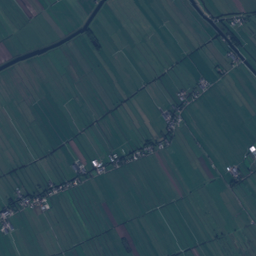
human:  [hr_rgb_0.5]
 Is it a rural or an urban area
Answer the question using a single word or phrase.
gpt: rural

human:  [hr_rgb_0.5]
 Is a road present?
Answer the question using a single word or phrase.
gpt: yes

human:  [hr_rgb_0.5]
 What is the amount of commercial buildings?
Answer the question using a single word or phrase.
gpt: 5

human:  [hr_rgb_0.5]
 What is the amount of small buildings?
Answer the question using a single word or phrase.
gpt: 208

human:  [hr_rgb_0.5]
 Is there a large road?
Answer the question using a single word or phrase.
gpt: no

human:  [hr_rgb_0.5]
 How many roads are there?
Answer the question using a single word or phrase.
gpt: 172

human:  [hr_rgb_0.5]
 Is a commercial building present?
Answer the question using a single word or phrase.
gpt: yes

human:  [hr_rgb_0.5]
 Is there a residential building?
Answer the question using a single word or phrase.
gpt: yes

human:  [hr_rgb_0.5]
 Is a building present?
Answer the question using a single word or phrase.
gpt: yes

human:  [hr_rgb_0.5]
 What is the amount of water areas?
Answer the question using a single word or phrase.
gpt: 195

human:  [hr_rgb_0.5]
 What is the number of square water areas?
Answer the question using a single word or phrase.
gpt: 0

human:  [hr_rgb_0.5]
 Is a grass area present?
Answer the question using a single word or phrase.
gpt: yes

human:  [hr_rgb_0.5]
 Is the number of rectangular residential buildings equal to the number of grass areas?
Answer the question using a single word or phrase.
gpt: no

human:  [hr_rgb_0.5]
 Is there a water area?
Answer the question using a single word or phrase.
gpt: yes

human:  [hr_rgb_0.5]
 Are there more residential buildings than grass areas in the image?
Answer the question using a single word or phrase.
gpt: no

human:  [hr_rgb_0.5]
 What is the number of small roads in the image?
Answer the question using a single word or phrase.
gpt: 172

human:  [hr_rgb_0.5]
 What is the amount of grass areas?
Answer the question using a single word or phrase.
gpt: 438

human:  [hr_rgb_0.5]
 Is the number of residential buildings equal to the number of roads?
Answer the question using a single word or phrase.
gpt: no

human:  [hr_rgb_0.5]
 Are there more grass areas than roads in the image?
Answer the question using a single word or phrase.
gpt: yes

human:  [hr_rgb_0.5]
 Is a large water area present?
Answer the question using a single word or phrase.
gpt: yes

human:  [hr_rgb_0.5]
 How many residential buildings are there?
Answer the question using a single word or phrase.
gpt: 212

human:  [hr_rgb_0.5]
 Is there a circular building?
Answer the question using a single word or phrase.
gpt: no

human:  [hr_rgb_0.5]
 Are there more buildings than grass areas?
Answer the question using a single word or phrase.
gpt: no

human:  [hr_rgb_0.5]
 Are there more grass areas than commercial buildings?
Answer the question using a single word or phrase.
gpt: yes

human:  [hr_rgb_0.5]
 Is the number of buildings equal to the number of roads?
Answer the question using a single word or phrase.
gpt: no

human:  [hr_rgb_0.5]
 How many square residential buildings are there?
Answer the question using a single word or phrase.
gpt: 0

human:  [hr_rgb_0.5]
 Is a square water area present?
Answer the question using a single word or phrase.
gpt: no

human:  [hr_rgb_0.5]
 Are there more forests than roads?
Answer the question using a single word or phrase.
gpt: no

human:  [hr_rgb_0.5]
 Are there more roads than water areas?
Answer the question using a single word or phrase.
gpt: no

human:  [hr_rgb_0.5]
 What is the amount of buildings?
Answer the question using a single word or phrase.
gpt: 217

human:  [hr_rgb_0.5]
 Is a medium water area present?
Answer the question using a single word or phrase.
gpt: yes

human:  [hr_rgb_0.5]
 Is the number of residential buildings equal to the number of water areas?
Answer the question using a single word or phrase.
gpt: no

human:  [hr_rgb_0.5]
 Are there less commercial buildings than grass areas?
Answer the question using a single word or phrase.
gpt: yes

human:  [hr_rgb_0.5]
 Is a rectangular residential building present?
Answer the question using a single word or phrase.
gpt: yes

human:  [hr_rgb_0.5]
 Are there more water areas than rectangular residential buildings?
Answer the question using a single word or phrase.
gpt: yes

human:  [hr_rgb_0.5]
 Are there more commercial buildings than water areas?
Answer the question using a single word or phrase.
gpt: no

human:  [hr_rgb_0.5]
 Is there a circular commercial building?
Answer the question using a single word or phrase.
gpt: no

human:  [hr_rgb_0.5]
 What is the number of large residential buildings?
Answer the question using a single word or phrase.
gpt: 0

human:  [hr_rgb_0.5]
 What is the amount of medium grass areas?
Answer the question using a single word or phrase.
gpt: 41

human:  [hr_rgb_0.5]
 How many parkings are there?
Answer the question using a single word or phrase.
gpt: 1

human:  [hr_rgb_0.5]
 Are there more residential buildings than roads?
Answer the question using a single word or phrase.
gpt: yes

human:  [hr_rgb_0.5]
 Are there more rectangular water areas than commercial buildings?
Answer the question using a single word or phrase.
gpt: yes

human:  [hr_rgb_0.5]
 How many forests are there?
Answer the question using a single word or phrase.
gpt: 18

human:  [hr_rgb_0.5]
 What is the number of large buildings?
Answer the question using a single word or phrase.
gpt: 0

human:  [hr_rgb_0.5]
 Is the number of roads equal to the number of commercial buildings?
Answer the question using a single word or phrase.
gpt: no

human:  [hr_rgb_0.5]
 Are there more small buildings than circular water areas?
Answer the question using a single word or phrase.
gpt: yes

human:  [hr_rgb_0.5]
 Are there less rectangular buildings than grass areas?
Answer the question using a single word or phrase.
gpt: yes

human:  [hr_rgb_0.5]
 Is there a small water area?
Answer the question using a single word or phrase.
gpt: yes

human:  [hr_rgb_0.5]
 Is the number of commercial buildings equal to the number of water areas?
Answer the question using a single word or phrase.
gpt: no

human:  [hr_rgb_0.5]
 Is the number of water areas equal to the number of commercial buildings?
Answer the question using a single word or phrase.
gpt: no

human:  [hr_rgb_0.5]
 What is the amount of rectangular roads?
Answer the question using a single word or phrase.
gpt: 0

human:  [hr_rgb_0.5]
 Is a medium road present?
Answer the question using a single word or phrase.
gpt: no

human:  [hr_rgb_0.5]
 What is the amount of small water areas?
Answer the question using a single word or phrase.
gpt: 132

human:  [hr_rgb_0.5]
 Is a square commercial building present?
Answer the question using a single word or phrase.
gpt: no

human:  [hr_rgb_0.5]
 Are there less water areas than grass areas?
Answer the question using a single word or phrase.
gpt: yes

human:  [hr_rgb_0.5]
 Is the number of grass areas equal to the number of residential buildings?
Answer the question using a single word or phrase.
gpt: no

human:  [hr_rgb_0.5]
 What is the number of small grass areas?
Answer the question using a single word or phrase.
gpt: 35

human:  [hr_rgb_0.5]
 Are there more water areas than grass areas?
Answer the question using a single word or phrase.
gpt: no

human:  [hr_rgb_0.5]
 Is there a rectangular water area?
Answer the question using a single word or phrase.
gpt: yes

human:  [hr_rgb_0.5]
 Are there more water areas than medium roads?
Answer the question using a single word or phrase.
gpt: yes

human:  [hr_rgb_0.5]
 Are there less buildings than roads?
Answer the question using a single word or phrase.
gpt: no

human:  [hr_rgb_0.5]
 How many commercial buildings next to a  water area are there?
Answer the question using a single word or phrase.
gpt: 5

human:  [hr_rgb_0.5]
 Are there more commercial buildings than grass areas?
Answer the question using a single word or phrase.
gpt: no

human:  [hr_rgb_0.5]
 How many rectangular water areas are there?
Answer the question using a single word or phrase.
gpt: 84